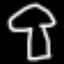
Label: mushroom